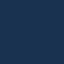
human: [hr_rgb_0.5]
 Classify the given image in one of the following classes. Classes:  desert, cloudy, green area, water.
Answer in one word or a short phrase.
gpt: water